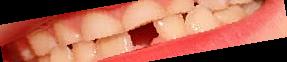
Condition: hypodontia